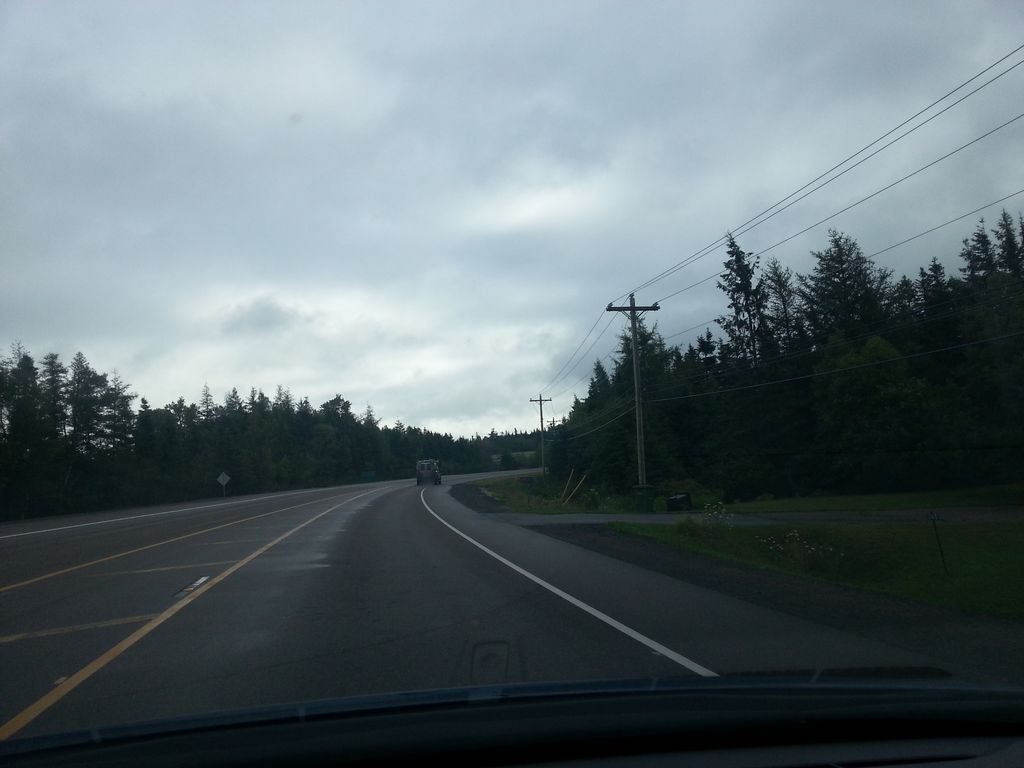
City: charlottetown